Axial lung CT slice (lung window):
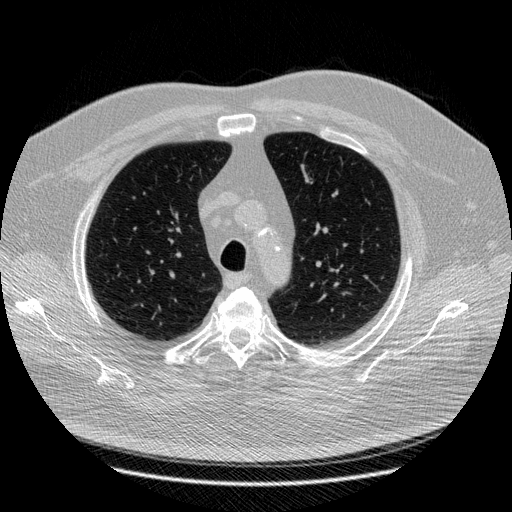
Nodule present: no